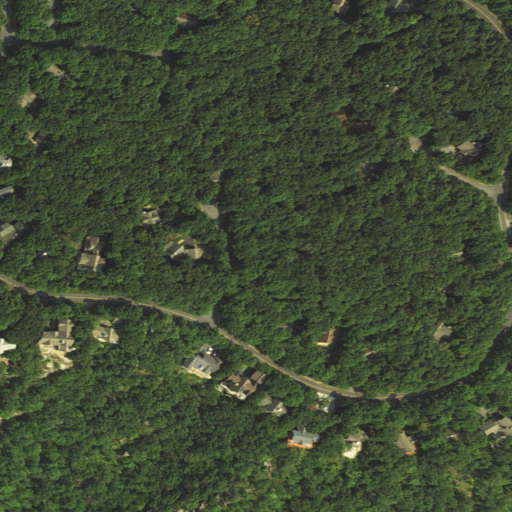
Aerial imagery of mountain in Virginia named Black Rock Mountain containing deciduous forest, open development, low intensity development, and mixed forest